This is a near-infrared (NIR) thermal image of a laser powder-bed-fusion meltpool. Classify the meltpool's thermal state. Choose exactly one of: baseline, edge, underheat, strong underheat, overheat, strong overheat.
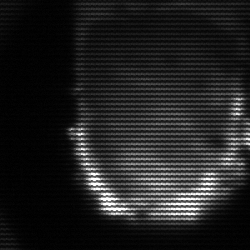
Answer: baseline